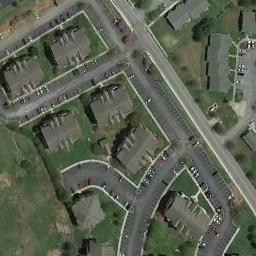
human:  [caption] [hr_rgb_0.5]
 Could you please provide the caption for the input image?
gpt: Many buildings are in medium residential area .

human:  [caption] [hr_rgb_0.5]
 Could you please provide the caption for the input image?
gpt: The houses in the medium - sized residential area are arranged in an orderly fashion .

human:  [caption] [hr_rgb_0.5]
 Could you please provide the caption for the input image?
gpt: The medium residential area has some houses and parking lots and a road goes through the medium residential area .

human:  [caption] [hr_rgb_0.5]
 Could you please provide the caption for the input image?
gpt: The medium residential is on the grass next to the road and a parking lot .

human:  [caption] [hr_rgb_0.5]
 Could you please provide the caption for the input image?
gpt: There are some gray buildings and parking lots on the medium residential area .